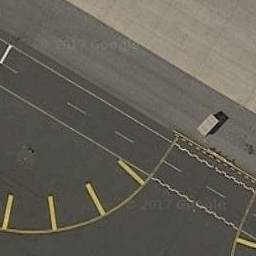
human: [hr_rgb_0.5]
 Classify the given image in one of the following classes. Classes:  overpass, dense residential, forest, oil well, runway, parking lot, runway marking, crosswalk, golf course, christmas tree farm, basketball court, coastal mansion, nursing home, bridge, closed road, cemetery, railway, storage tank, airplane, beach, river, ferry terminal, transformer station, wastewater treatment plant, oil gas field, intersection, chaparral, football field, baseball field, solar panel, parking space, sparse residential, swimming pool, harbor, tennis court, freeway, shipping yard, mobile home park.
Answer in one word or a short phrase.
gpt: runway marking